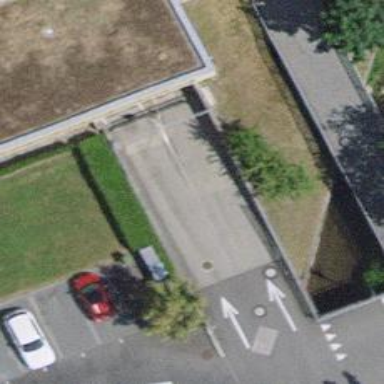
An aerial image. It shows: Parking entrance.